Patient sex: M
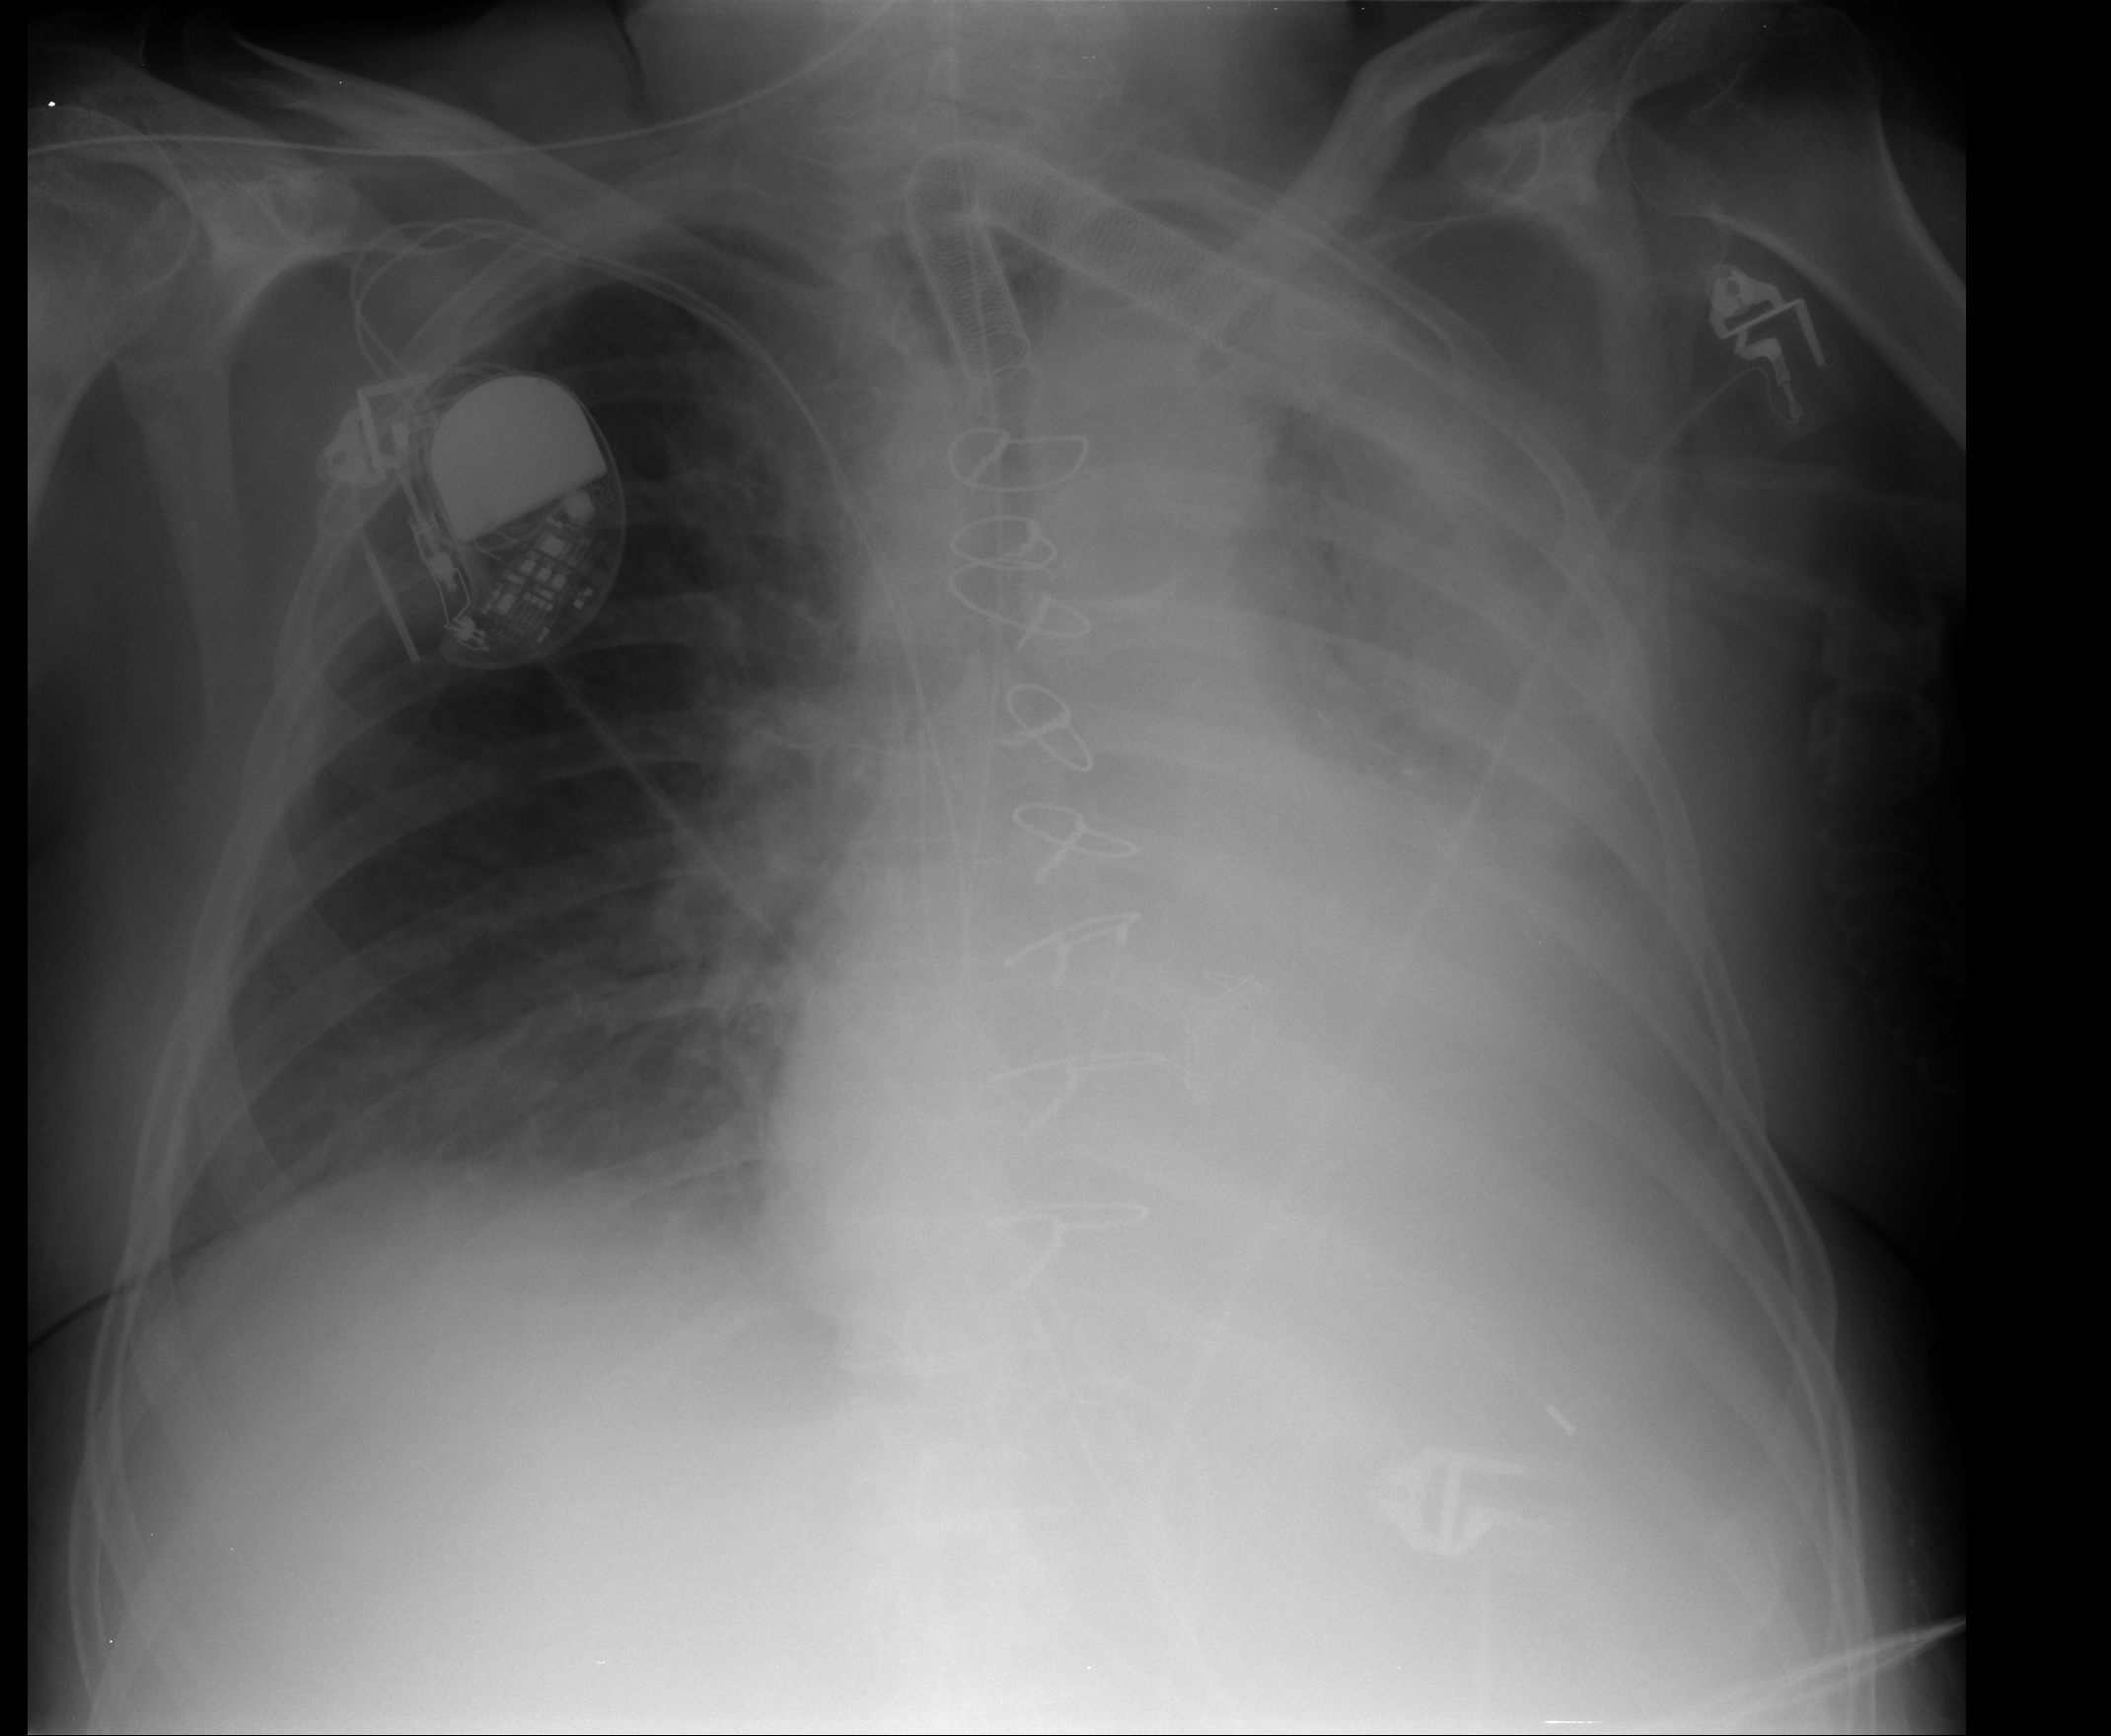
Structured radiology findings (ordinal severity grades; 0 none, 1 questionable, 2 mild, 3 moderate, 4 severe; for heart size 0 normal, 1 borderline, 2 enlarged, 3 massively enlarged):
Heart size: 2
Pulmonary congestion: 1
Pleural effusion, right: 0
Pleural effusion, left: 4
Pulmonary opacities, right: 1
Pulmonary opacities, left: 2
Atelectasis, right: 2
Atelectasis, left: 4